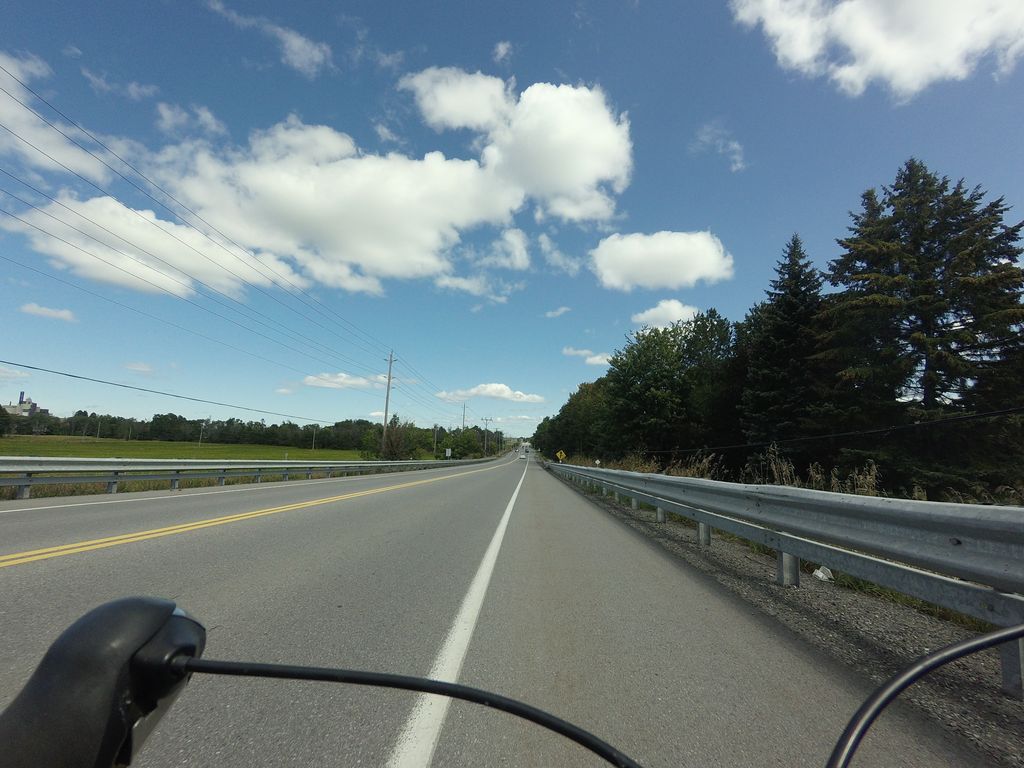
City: ottawa-gatineau